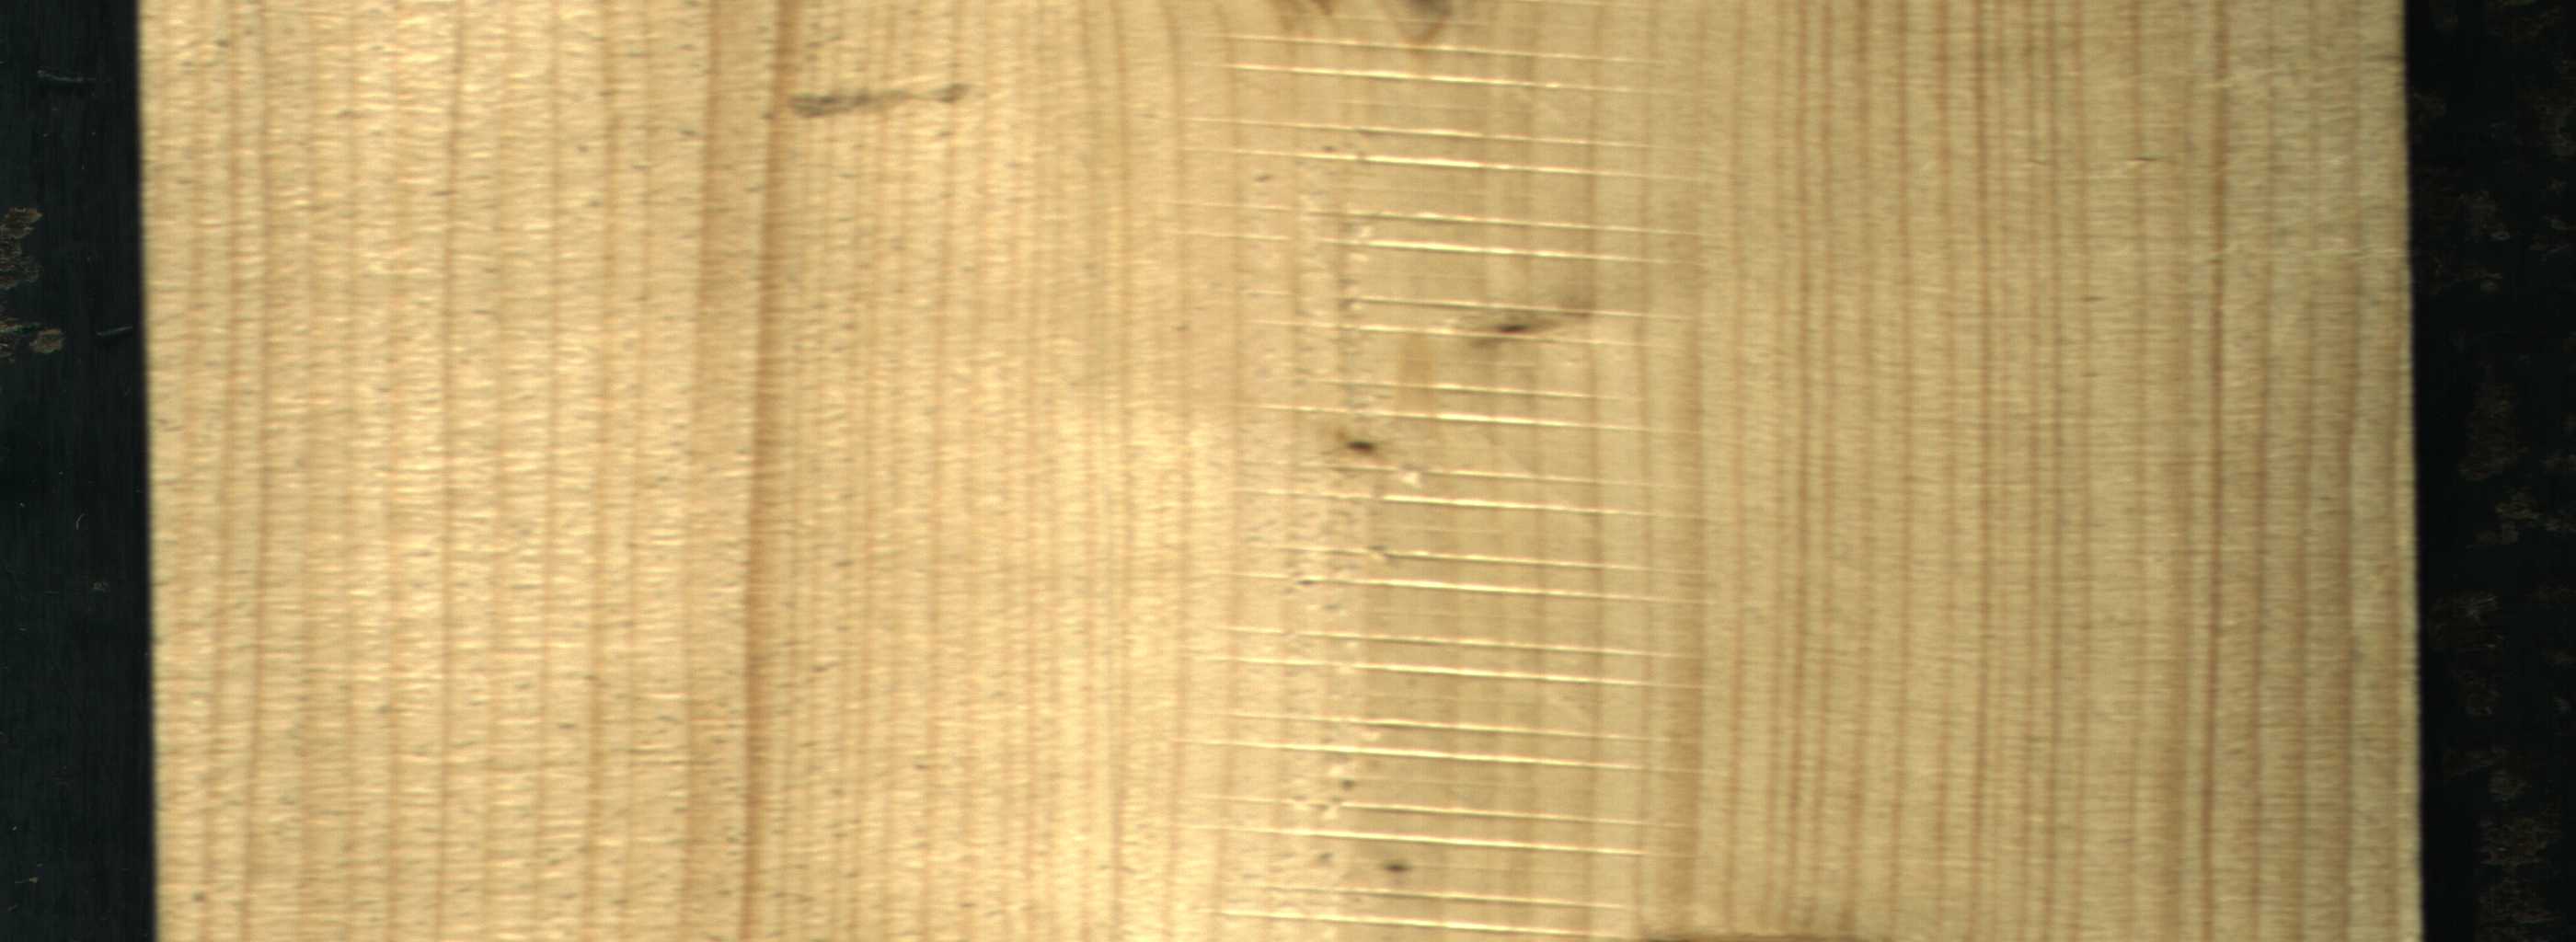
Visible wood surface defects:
Live_Knot
Live_Knot